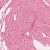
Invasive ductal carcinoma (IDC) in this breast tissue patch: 0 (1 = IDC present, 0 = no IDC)